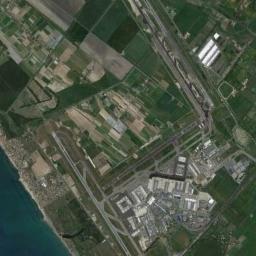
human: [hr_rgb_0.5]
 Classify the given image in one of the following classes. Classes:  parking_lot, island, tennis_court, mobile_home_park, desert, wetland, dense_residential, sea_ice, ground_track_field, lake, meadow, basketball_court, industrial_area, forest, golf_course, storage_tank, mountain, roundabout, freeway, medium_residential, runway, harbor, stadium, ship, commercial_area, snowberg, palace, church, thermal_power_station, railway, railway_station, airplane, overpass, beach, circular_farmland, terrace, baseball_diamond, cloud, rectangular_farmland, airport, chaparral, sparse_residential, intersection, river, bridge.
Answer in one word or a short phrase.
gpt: airport